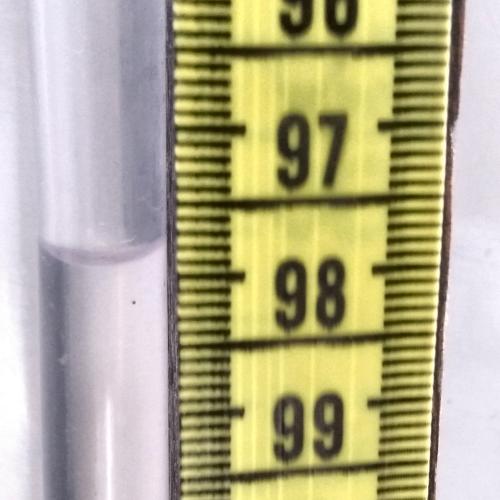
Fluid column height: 97.9 cm